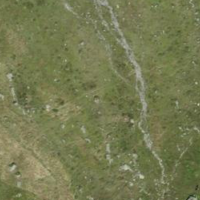
EUNIS habitat code: 23
Species observed at this site:
Sempervivum montanum